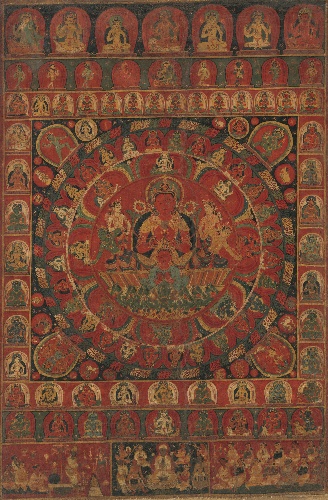
Artist: Kitaharasa
Date: likely 1379
Object type: Tangka
Classification: Paintings
Medium: Distemper on cotton
Culture: Nepal, Kathmandu Valley
Period: Early Malla period
Dimensions: Image: 32 5/8 × 21 1/2 in. (82.9 × 54.6 cm)
Department: Asian Art
Credit line: Zimmerman Family Collection, Purchase, The Vincent Astor Foundation and Friends of Asian Art Gifts, 2012
Accession year: 2012
Repository: Metropolitan Museum of Art, New York, NY
Tags: Deities